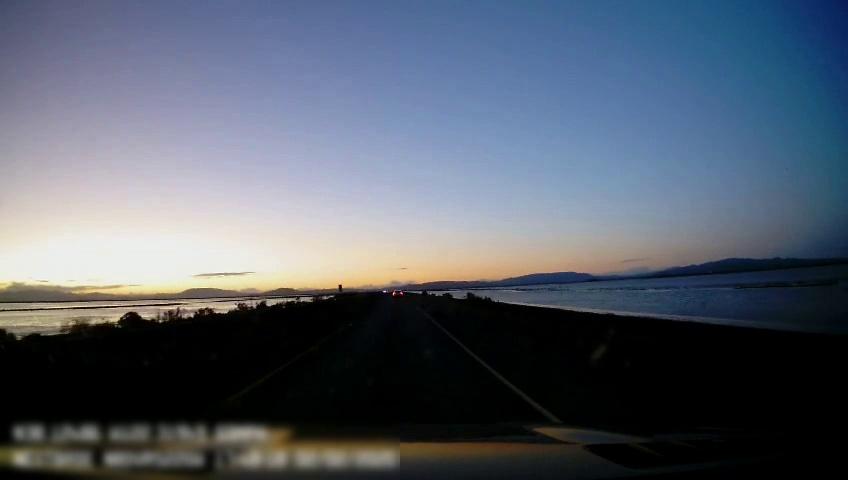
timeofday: Dusk/Dawn/Twilight
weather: Sunny
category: Drivable Space
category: Vehicles | Car
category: Lanes | Current Lane
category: Lanes | Current Lane